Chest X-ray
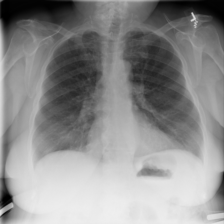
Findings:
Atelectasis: negative
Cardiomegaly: negative
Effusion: negative
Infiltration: negative
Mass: negative
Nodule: negative
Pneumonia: negative
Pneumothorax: negative
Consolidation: negative
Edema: negative
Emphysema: negative
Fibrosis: negative
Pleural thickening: negative
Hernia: negative